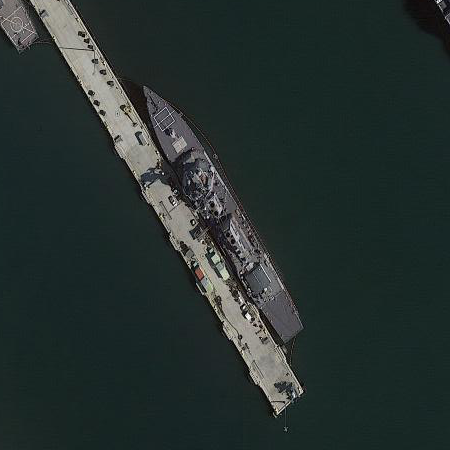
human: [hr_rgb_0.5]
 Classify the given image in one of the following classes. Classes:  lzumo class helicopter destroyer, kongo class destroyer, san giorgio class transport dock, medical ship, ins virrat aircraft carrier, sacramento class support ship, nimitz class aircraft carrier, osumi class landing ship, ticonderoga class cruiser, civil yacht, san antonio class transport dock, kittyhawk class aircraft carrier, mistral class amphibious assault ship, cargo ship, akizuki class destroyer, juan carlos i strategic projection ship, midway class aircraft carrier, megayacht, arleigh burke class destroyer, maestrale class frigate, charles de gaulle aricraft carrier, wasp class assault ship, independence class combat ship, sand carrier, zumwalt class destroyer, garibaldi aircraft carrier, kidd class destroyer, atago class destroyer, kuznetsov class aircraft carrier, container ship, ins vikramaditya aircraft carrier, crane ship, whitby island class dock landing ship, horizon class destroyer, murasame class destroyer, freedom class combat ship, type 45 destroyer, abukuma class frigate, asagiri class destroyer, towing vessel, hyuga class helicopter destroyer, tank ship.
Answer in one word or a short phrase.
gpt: Arleigh Burke class destroyer